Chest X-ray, PA view. Patient: 24 years old, sex F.
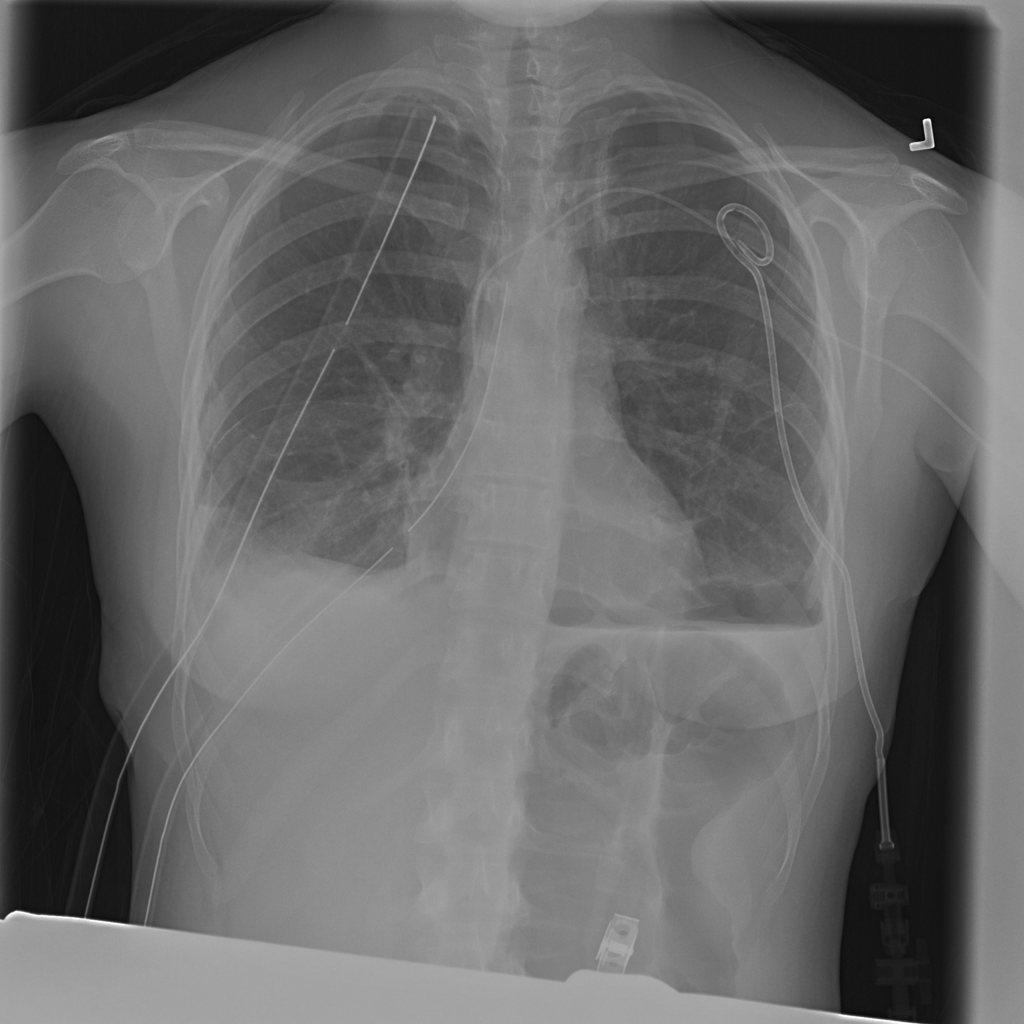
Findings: No Finding